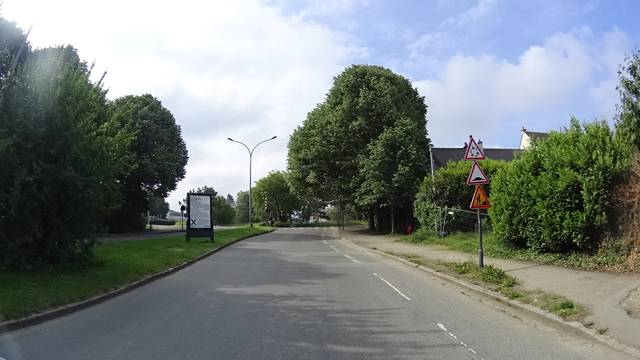
Region: France
Coordinates: 48.128, -1.652